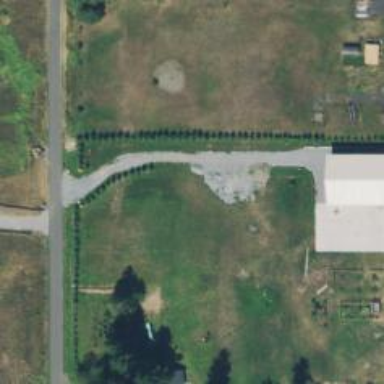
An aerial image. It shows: Driveway leading to service road.